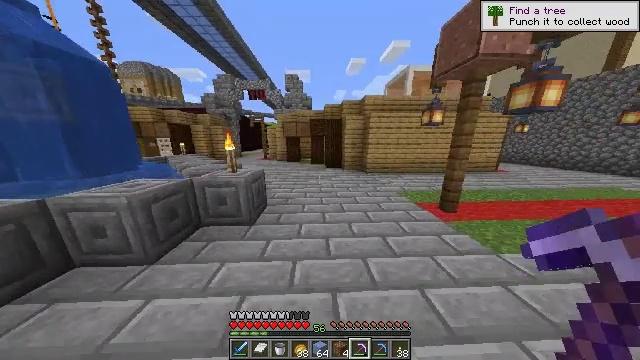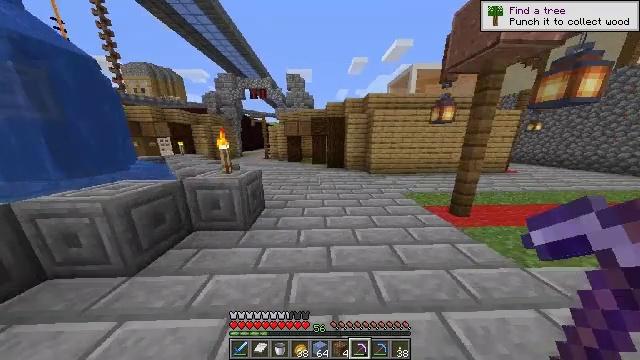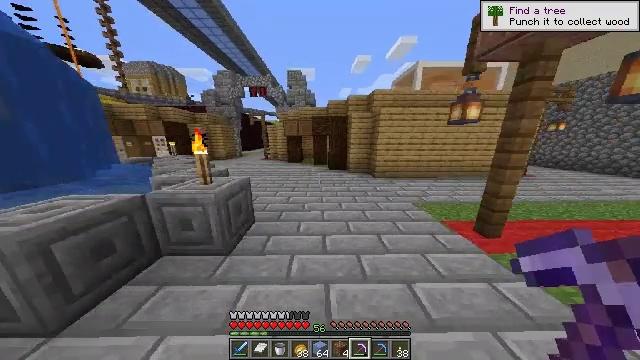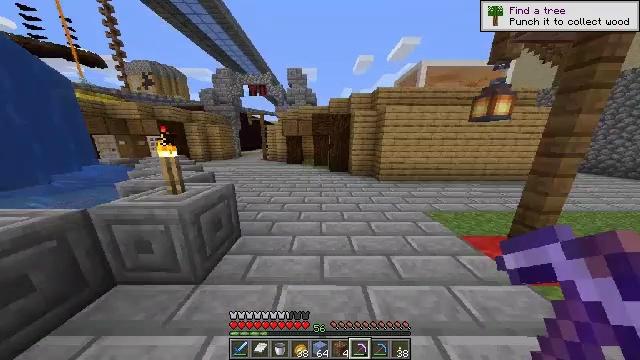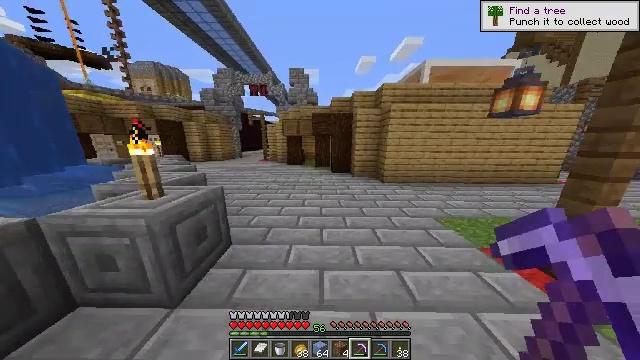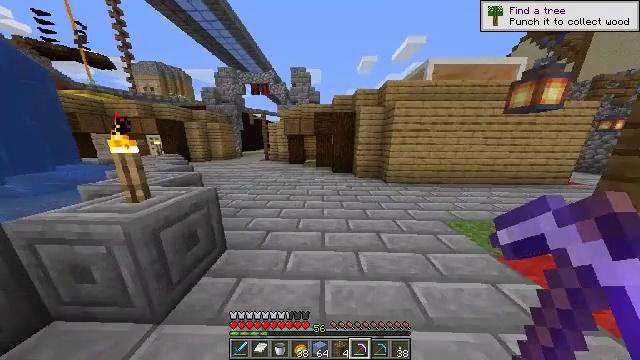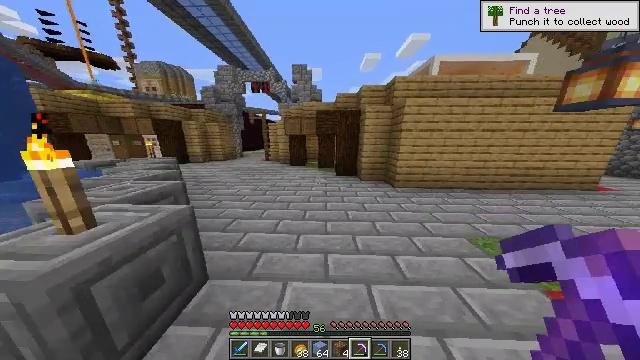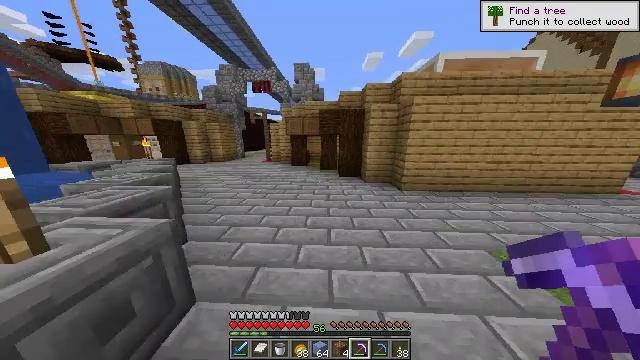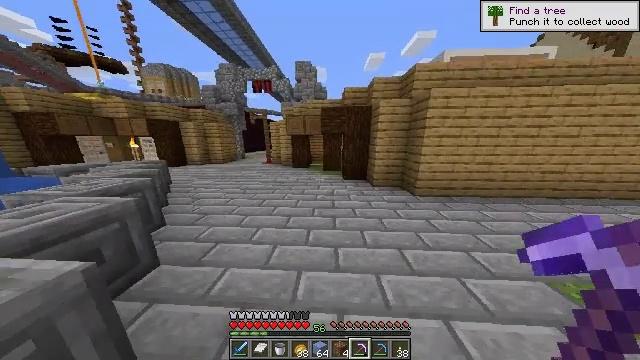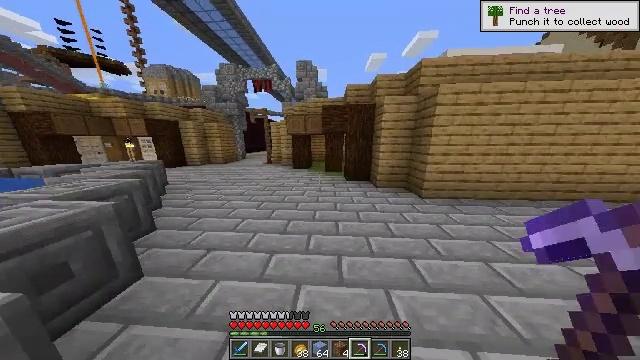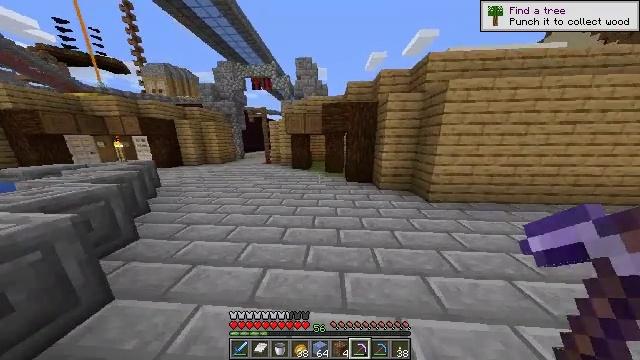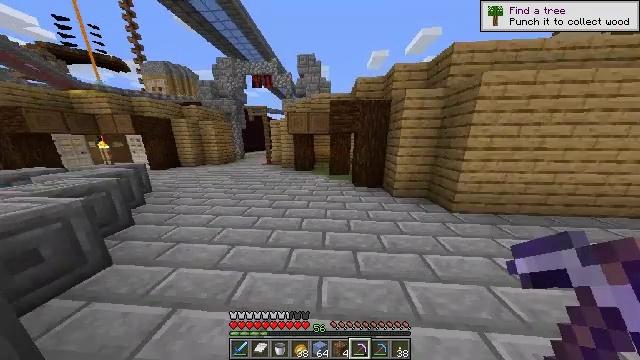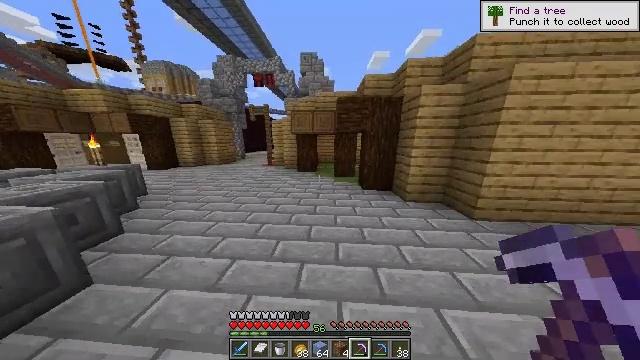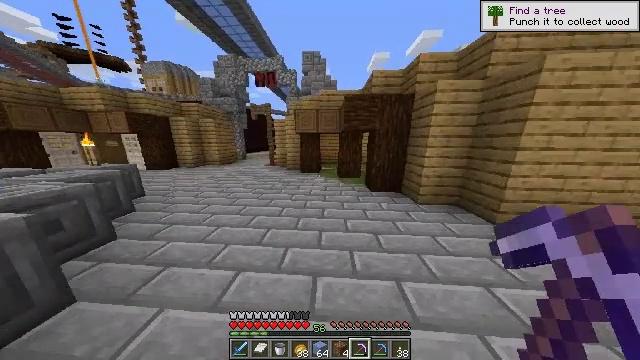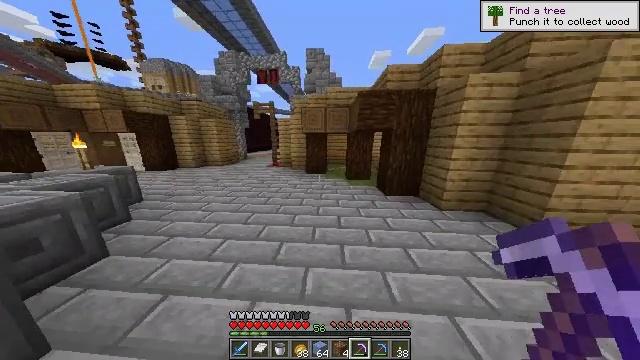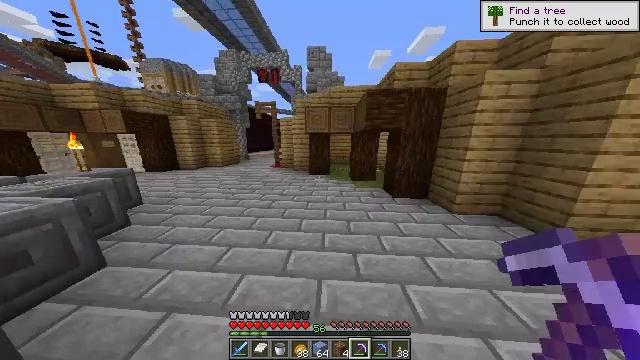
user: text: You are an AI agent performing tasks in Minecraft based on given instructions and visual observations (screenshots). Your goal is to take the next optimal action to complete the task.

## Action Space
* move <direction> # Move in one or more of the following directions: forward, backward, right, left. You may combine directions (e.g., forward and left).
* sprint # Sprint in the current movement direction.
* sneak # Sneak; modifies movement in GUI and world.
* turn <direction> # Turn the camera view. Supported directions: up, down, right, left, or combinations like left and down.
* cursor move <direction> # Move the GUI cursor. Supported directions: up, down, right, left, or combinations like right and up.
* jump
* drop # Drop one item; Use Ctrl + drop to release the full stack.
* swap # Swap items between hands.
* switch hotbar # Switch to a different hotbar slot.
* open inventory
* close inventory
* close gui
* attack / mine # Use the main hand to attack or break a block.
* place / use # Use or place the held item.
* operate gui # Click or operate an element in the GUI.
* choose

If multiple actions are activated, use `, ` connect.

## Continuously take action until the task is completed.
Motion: motion action
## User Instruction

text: Use the crafting table to make packed ice.
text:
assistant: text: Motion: move forward
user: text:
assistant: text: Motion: move forward
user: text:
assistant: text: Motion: move forward
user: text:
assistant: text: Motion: move forward
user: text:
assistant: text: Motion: move forward
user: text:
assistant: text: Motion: move forward
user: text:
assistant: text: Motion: move forward
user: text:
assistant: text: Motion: move forward
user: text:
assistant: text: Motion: move forward
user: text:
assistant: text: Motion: move forward and move left
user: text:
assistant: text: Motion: move forward and move left
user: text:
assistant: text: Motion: move forward and move left
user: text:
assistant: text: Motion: move forward and move left
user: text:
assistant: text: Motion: move forward and move left
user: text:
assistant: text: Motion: move forward and move left
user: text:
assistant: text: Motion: move forward and move left
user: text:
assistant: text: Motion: move forward and move left
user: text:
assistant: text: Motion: move forward and move left
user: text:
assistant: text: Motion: move forward and move left
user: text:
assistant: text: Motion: move forward and move left
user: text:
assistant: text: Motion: move forward and move left
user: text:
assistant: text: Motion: move forward
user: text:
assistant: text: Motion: move forward
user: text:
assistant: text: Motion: move forward
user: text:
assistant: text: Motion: move forward
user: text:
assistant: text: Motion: move forward and move left
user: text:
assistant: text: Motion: move forward and move left
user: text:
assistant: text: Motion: move forward and move left
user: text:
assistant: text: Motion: move forward and move left
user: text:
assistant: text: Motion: move forward and move left